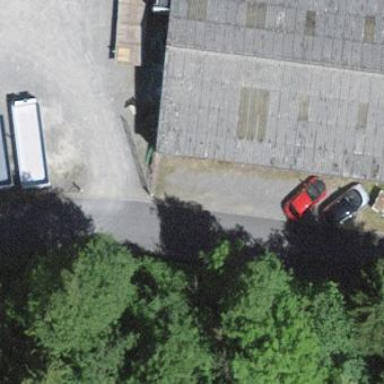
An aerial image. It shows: Garage building.